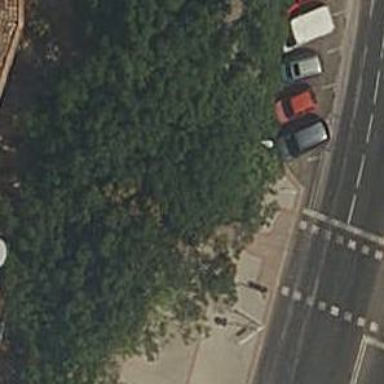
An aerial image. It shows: Bus stop with platform for public transport.